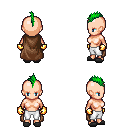
a pixel art fantasy rpg character, female body template, human, light skin, brown cape, white pants, green mohawk hairstyle, gold gloves, gray slippers, four views (front, back, left, right), 2x2 character sprite sheet, small pixel art, hard edges, no anti-aliasing